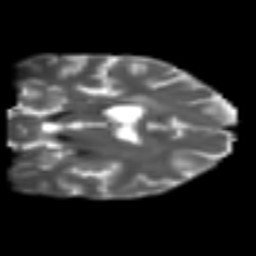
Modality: T2w
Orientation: coronal
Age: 53
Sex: male
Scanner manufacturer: siemens
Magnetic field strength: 3 T
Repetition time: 4.987 s
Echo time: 0.0792 s